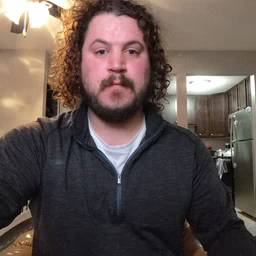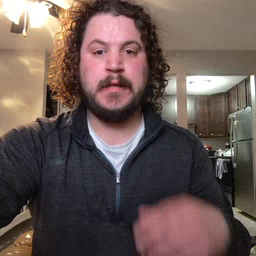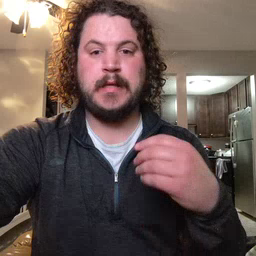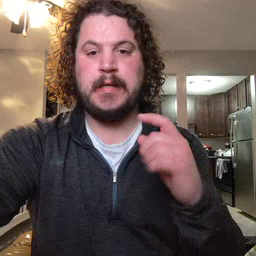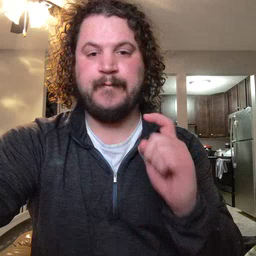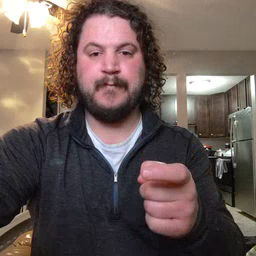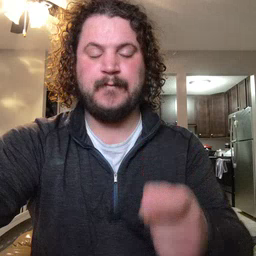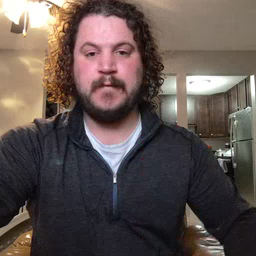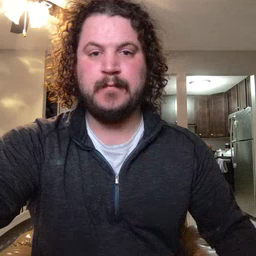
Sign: gift